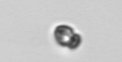
Label: Heterocapsa_rotundata